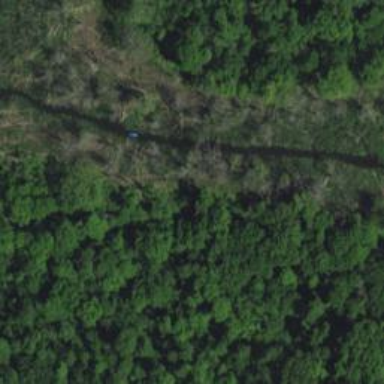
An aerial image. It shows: Well-marked footway trail with excellent visibility.